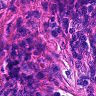
Metastatic tissue present: no